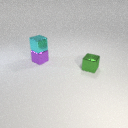
small cyan metal cube above small purple metal cube